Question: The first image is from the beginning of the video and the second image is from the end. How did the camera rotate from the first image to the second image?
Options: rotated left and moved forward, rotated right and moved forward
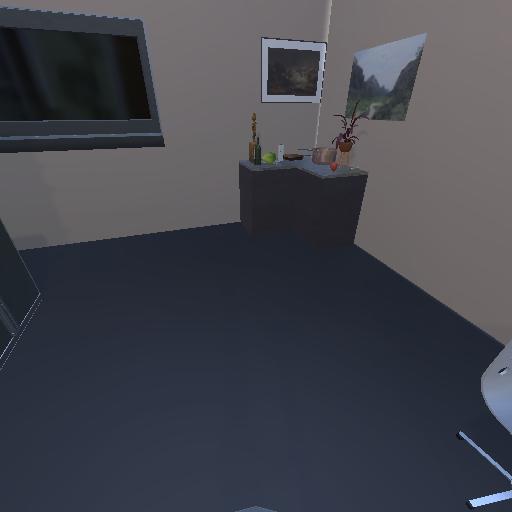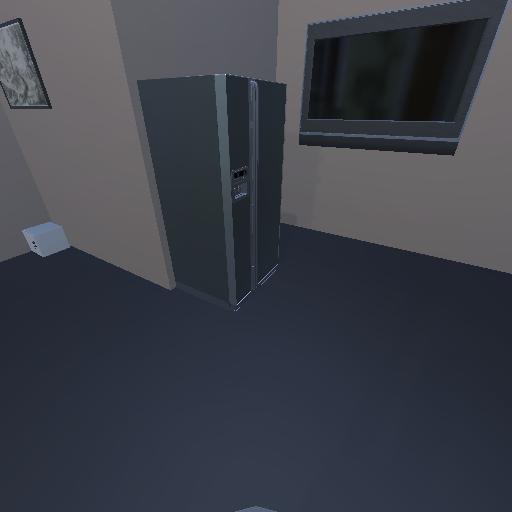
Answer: rotated left and moved forward